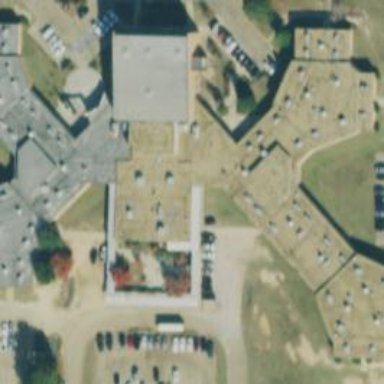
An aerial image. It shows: School building.